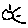
Label: sun